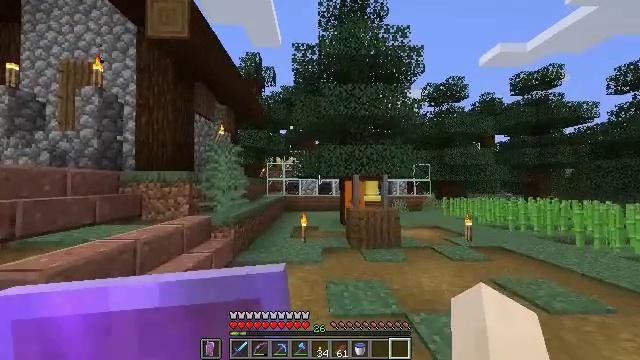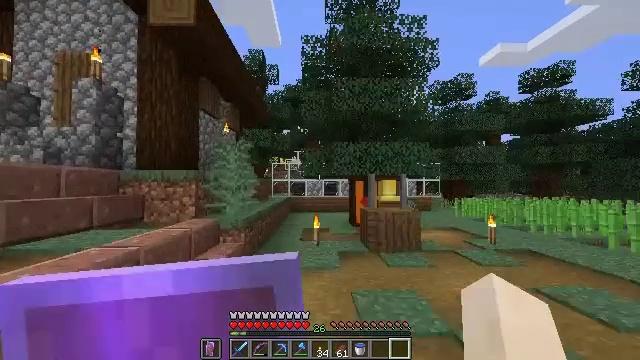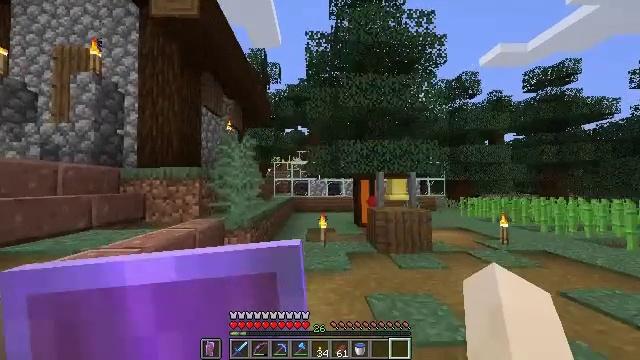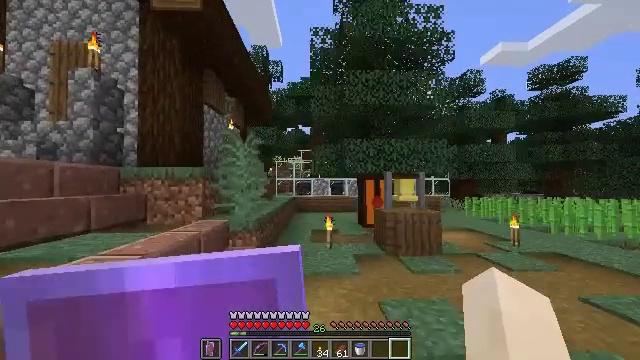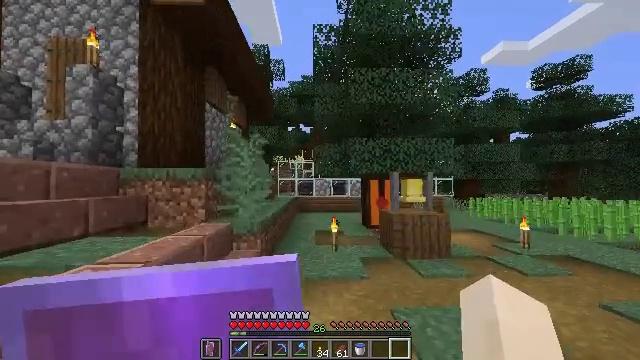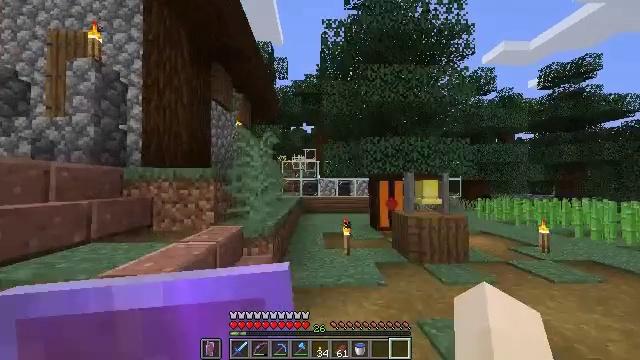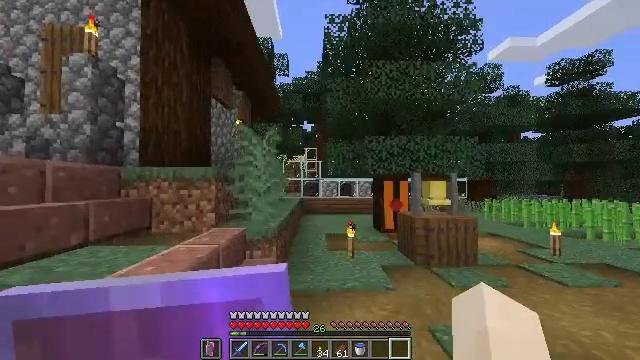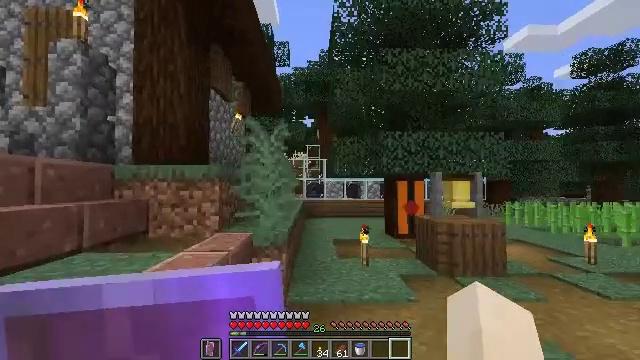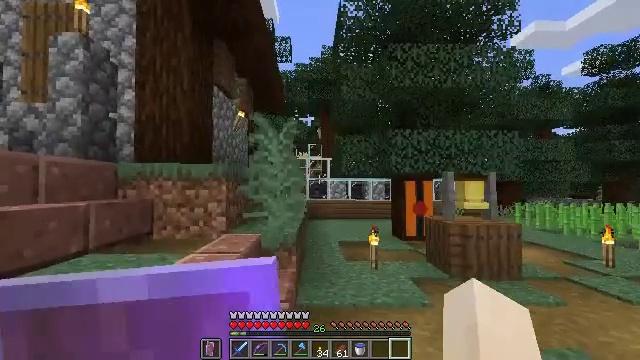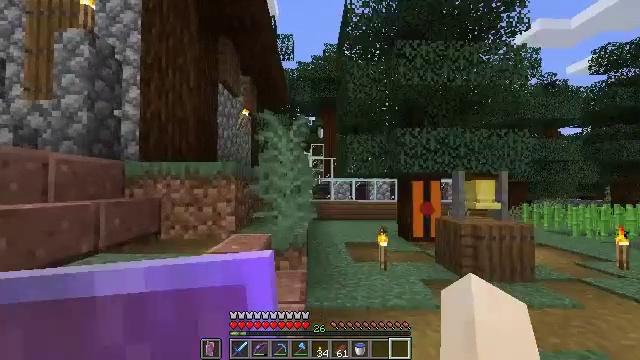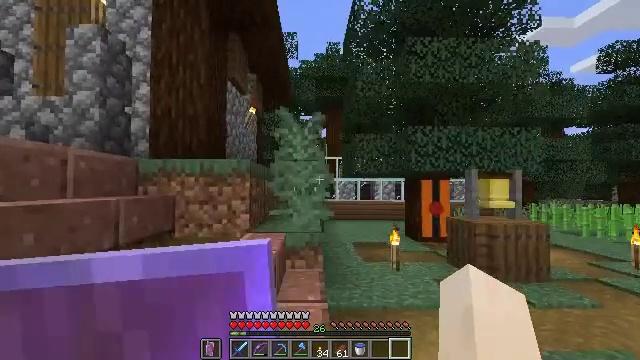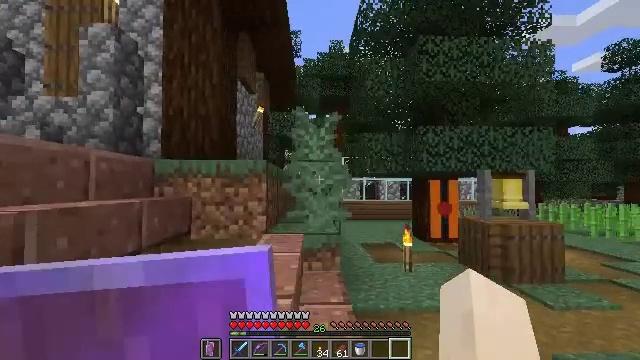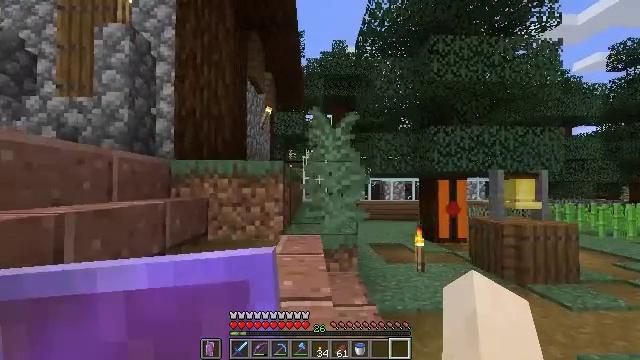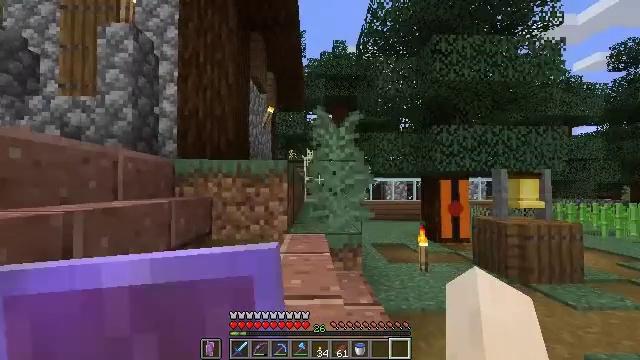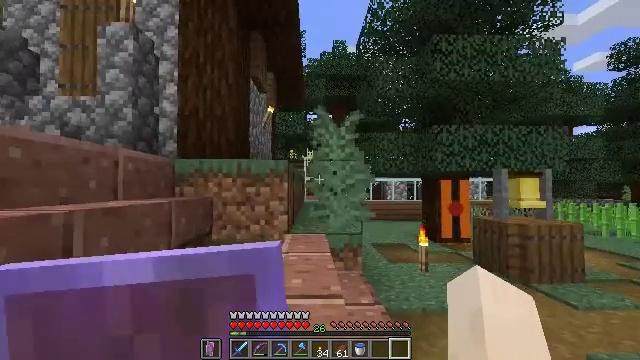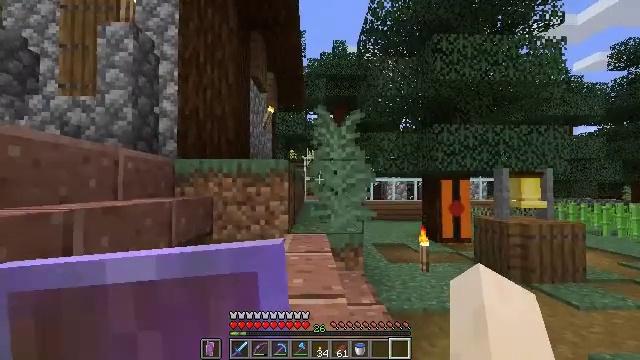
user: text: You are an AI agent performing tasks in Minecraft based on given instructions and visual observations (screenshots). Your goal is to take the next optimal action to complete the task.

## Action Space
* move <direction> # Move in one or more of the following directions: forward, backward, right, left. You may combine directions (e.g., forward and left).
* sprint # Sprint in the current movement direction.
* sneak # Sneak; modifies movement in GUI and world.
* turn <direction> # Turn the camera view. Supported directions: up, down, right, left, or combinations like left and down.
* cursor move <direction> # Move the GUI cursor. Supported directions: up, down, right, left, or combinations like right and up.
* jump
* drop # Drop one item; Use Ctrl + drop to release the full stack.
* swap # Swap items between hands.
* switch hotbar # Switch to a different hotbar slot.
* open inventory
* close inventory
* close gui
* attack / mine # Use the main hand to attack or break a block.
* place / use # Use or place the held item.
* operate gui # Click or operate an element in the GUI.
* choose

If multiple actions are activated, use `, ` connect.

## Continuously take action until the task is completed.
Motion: motion action
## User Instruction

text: Mine grass block from the ground.
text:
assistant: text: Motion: move forward and move left
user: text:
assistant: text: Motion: move forward and move left
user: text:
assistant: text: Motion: move forward and move left
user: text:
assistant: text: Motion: move forward and move left
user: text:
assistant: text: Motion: move left
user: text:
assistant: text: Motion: move left
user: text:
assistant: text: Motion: move left
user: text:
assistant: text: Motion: move left
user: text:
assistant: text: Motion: move left
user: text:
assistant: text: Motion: move left
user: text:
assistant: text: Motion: move left
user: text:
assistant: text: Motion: move left
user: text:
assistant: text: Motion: move left
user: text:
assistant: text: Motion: move left
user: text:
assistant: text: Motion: no_op
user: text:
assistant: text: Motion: no_op
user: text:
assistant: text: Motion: no_op
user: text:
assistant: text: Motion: no_op
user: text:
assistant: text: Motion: no_op
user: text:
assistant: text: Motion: turn left and down
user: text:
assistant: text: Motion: no_op
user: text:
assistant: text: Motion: no_op
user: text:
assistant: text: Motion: turn left and down
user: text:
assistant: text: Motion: turn left and down
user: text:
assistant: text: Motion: no_op
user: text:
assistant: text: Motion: no_op
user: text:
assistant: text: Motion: turn left and up
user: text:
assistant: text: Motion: turn left and up
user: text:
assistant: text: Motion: turn left
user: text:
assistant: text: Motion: no_op